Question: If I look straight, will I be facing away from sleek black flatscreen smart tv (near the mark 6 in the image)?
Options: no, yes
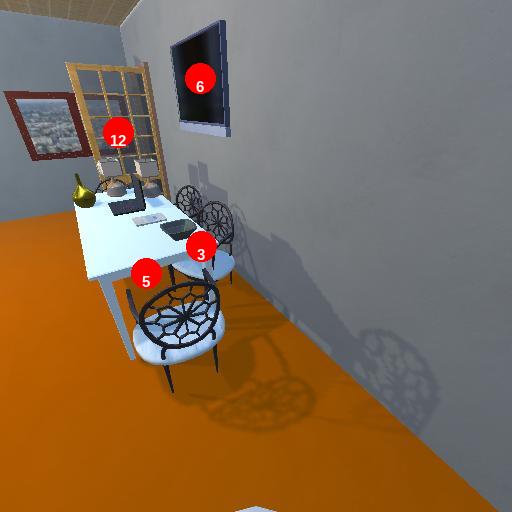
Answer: no